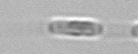
Label: Skeletonema